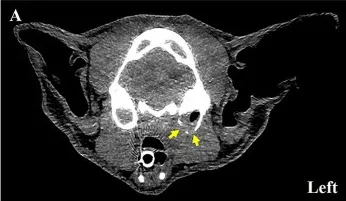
Computed tomography images of a 7-year-old American short hair cat with left-sided middle ear adenocarcinoma. Pre-contrast . On transverse tympanic bulla level (A, B), bilateral tympanic bulla was filled with soft tissue density material. The left-sided bulla was expanded, and osteolysis (yellow arrow) was marked (A, C, E).
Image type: radiology (ct)